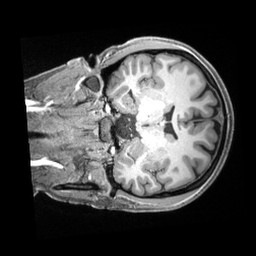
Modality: T1w
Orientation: coronal
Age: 23
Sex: female
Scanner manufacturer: siemens
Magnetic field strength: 3 T
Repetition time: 2.4 s
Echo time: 0.00226 s